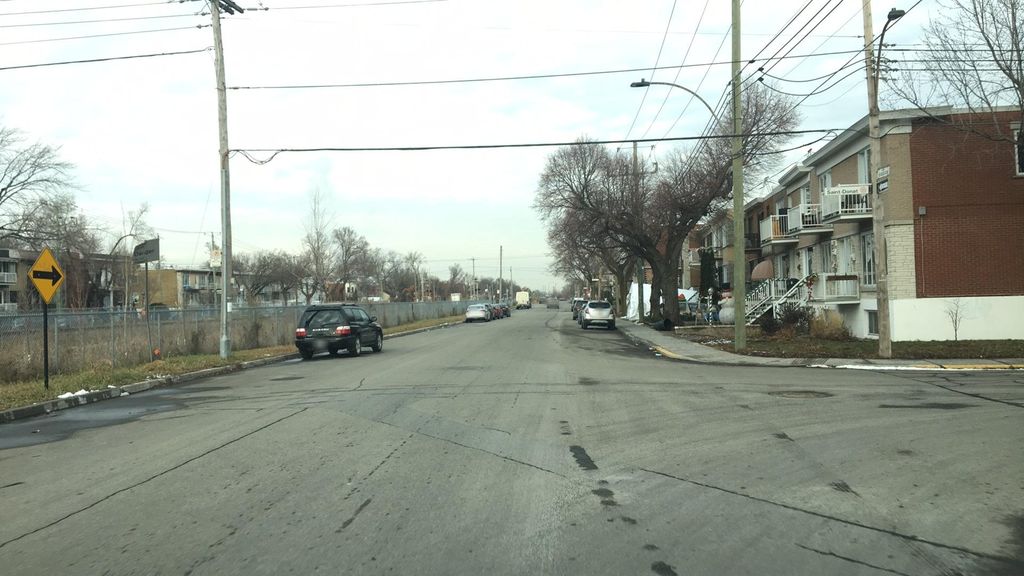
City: montreal